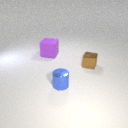
small blue metal cylinder in front of large purple rubber cube